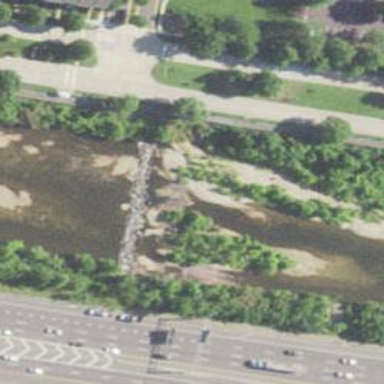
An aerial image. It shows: Weir along the waterway.